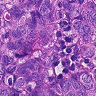
Metastatic tissue present: yes